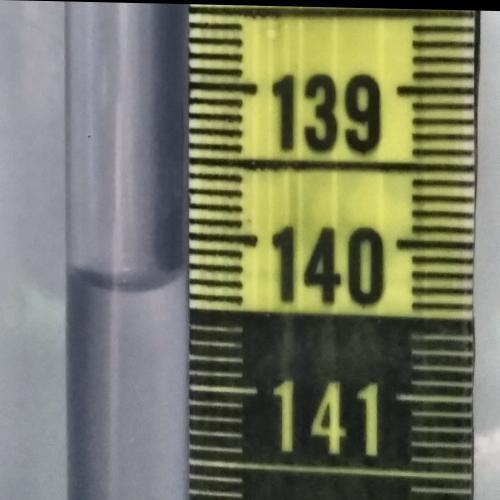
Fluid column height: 140.3 cm